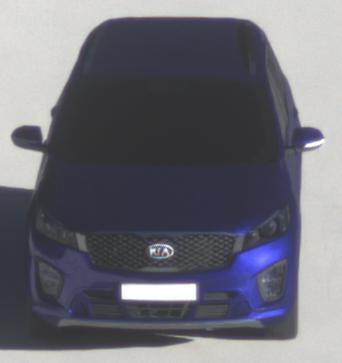
Make: KIA
Model: Sorento 2.2 CRDi
Detailed model: Sorento (UM)
Model produced from: 2015/03
Model produced until: 2017/10
Doors: 5
Color: blue
Road condition: dry road
Daytime: sunrise or sunset
Contrast: medium contrast